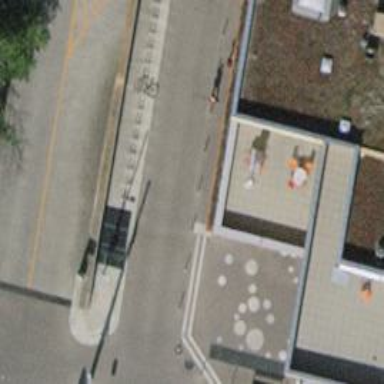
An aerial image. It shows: Bicycle parking area with bollards.